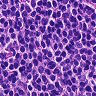
Metastatic tissue present: no